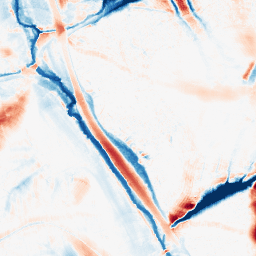
Category: morphological
Decomposition family: morphological_ellipse
Decomposition parameters: operation: average
width: 30
height: 50
Upsampling method: sinc_hamming
Upsampling parameters: scale: 4
kernel_size: 16
Upsampling scale: 4